Interaction volume radius: 5 \u00c5
Interaction volume height: 15 \u00c5
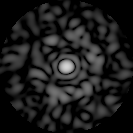
Disorder parameter: 0.8091